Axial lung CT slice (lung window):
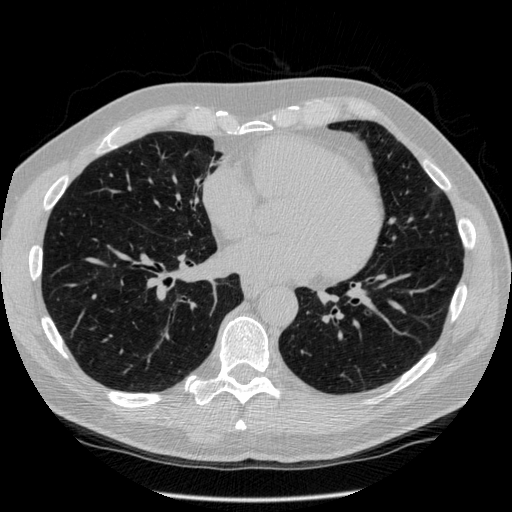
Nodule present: no